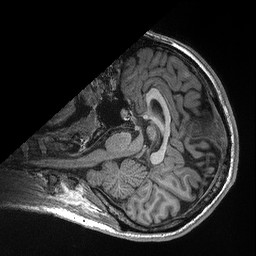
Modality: T1w
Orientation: axial
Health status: healthy
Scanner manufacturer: siemens
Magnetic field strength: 3 T
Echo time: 0.00298 s